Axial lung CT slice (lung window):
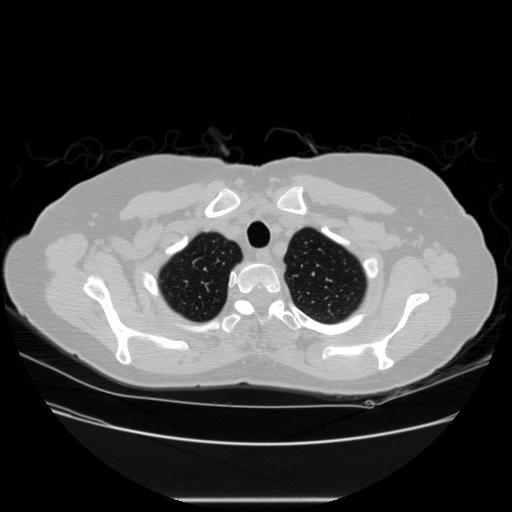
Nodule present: no